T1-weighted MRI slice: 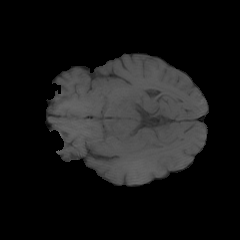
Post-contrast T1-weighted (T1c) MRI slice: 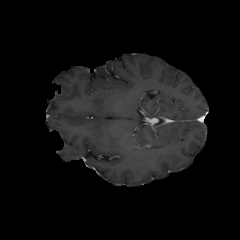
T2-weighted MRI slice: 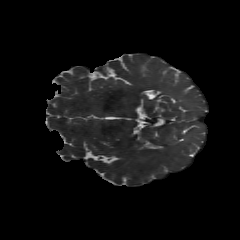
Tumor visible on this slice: no